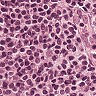
Metastatic tissue present: no